Interaction volume radius: 5 \u00c5
Interaction volume height: 30 \u00c5
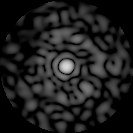
Disorder parameter: 0.863